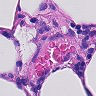
Metastatic tissue present: no